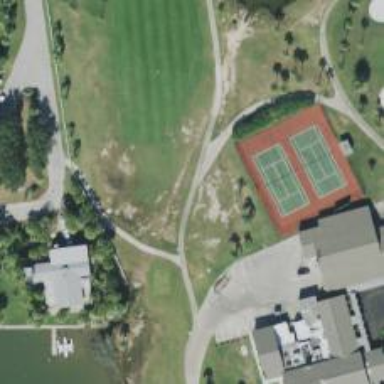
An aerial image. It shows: Path for both road and golf.